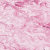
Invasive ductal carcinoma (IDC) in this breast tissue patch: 0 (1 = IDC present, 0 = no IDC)